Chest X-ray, PA view. Patient: 66 years old, sex F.
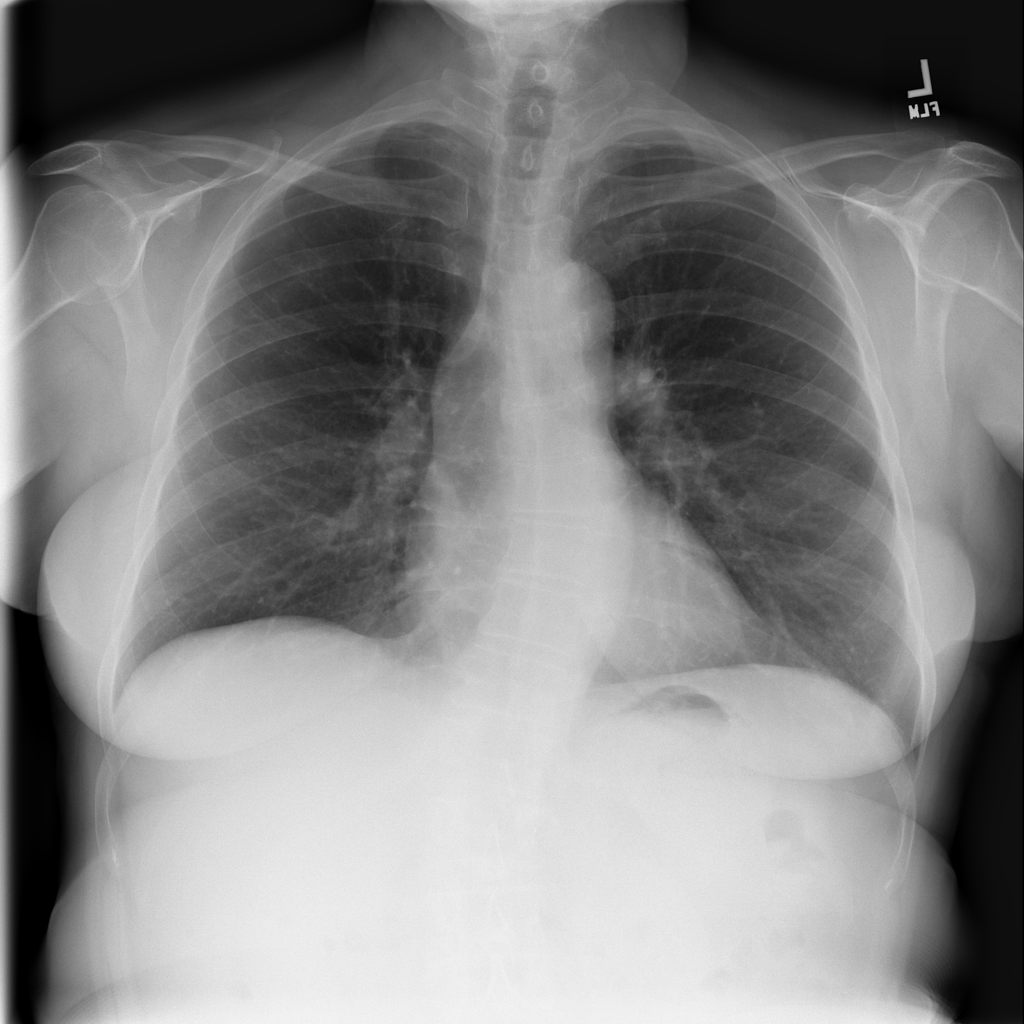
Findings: No Finding